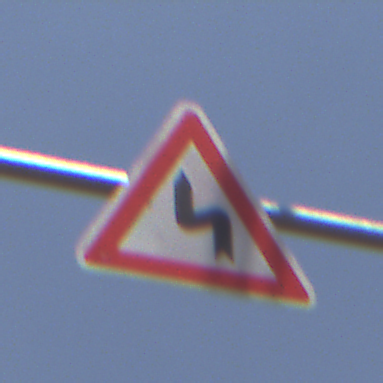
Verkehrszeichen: DoppelkurveZunaechstLinks
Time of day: Midday
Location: Outdoor (Nature)
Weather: PartlyCloudy
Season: NotSpecified
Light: Natural